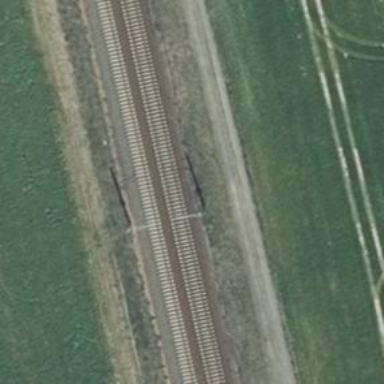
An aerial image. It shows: Milestone along the railway track with catenary mast.